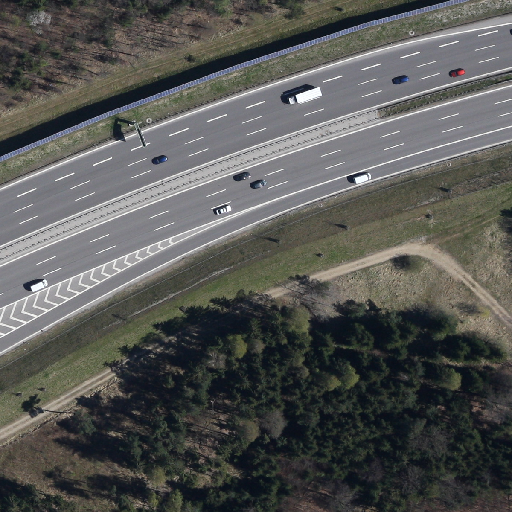
Referring expression: van driving on the road